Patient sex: F
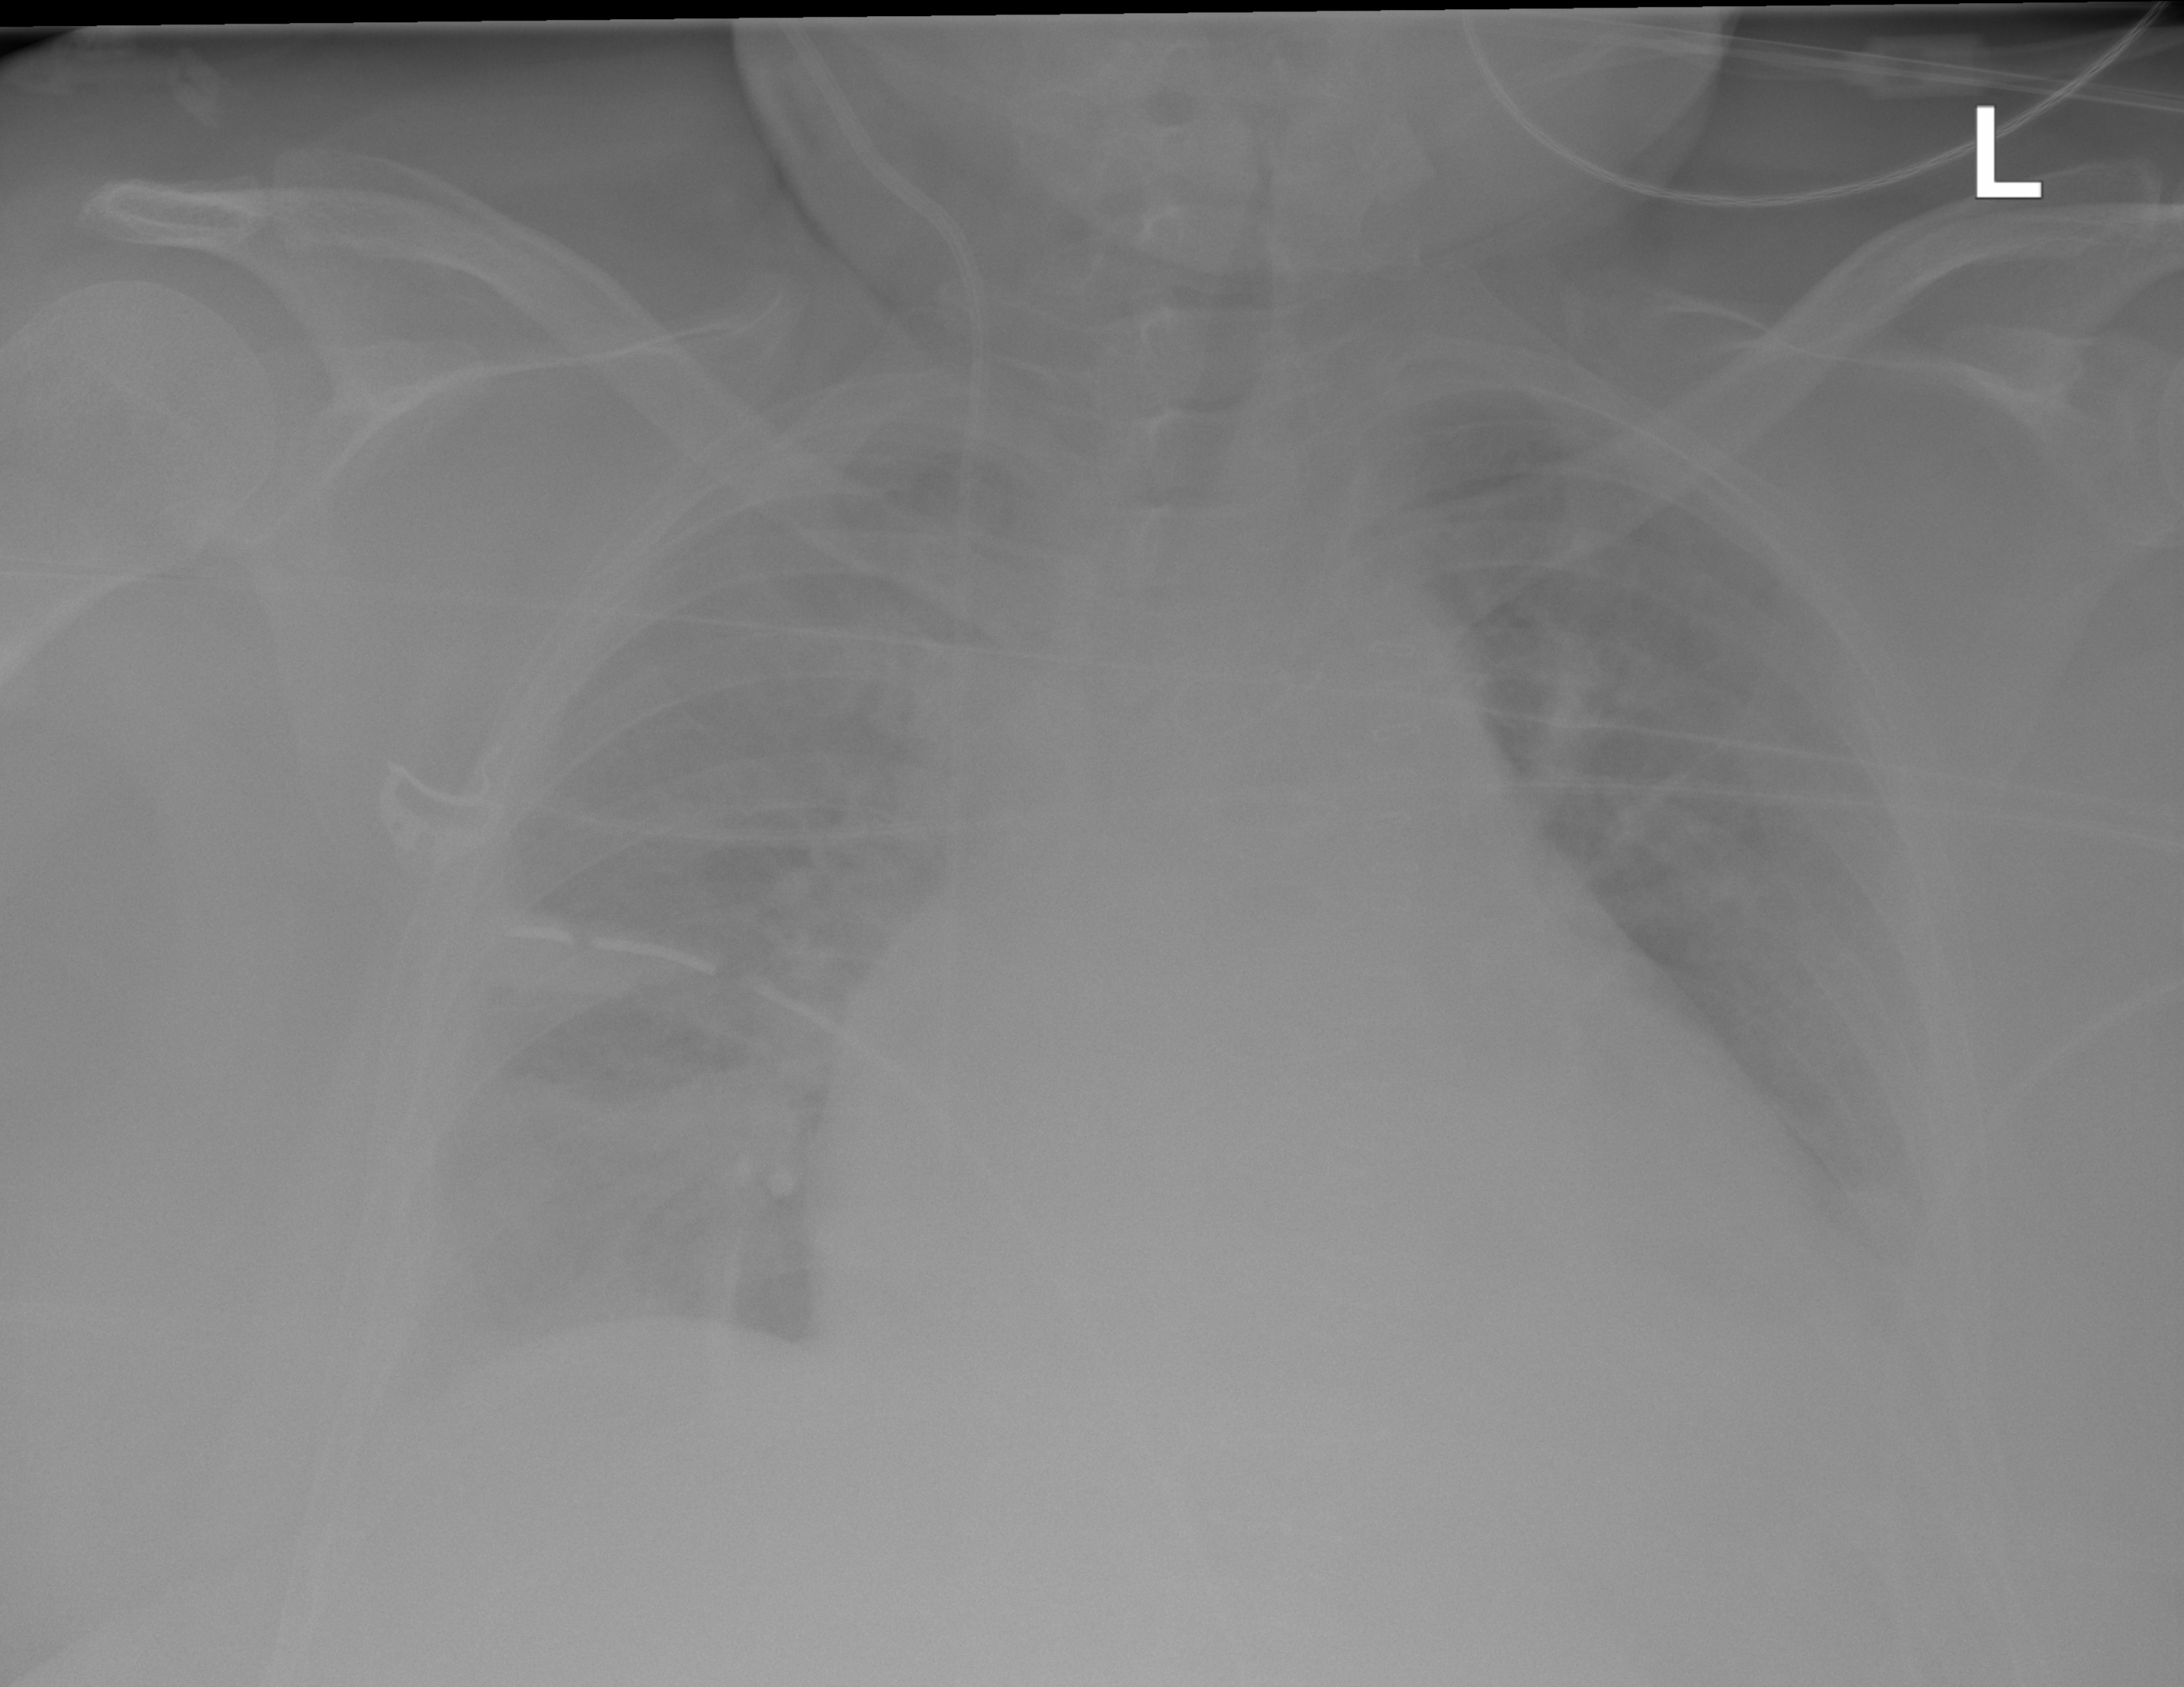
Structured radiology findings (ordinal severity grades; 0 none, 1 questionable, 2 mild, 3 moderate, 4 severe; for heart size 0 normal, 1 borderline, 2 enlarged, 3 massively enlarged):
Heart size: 2
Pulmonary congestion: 0
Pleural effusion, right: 0
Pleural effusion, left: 2
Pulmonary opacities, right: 0
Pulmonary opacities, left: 0
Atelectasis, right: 2
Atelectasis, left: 2